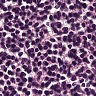
Metastatic tissue present: no